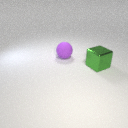
large green metal cube in front of large purple rubber sphere